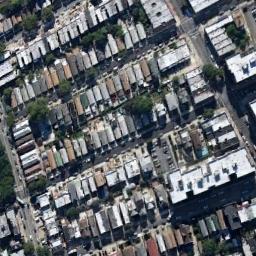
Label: dense_residential